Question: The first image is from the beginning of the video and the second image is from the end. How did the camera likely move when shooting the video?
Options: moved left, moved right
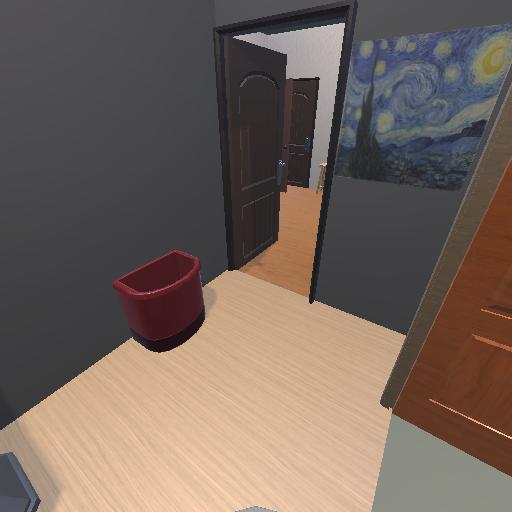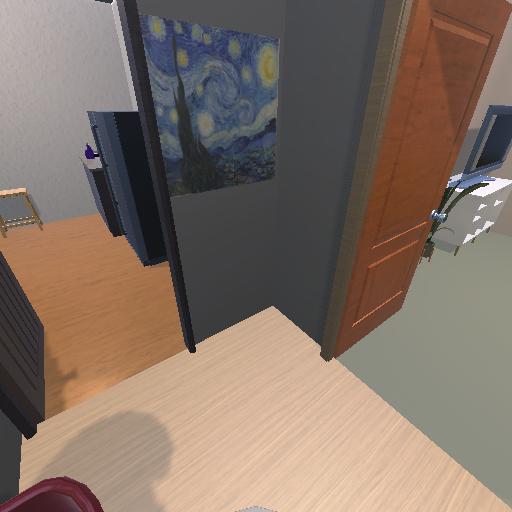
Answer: moved left